Question: I would like to get distinct values in my databound combo box
as an example the values it has are: blue, blue, yellow, red, orange
I would like it to just display blue once.
My main thought was to get all combo box values into an array, set the array as distinct and then re-populate the combo box. Is there any other way?
If not how would I actually get all the values from the combo box?
Thanks
EDIT -- Class:
'''
public class DistinctConverter : IValueConverter
{
}
'''
EDIT -- Debug:

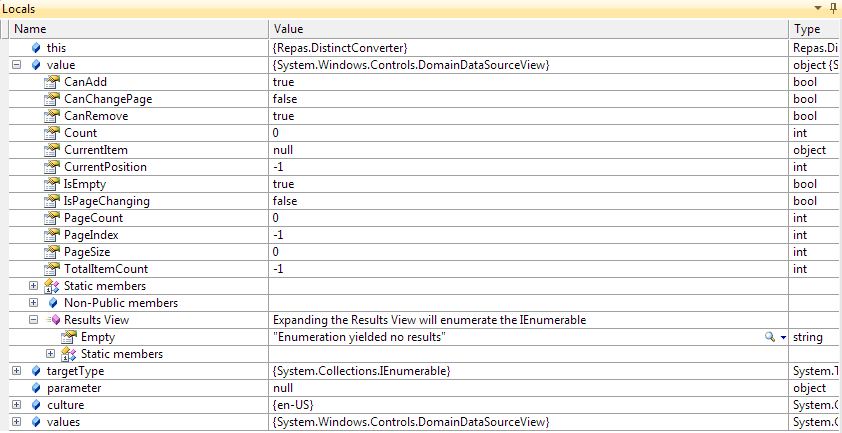
Answer: You could create an 'IValueConverter' that converts your list into a distinct list:
'''
public class DistinctConverter : IValueConverter
{
public object Convert(
object value, Type targetType, object parameter, CultureInfo culture)
{
var values = value as IEnumerable;
if (values == null)
return null;
return values.Cast<object>().Distinct();
}
public object ConvertBack(
object value, Type targetType, object parameter, CultureInfo culture)
{
throw new NotSupportedException();
}
}
'''
add this to resources:
'''
<local:DistinctConverter x:Key="distinctConverter" />
'''
and use it like this:
'''
<ComboBox ItemsSource="{Binding Vals, Converter={StaticResource distinctConverter}}" />
'''